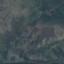
Land use / land cover class: HerbaceousVegetation